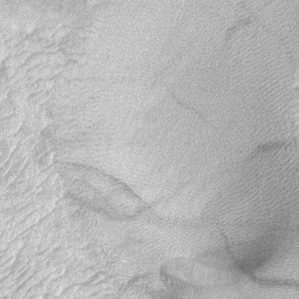
Label: frost